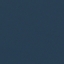
Land use / land cover: SeaLake